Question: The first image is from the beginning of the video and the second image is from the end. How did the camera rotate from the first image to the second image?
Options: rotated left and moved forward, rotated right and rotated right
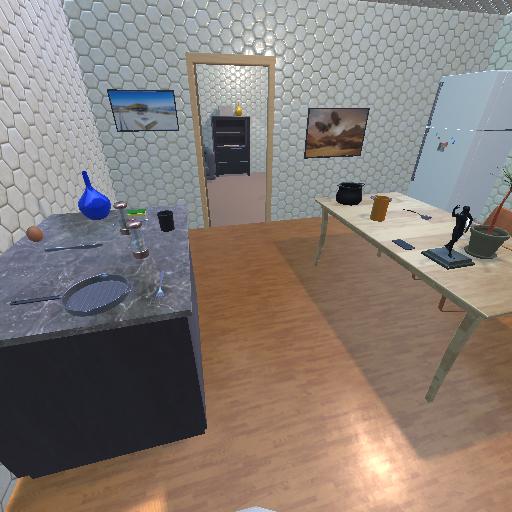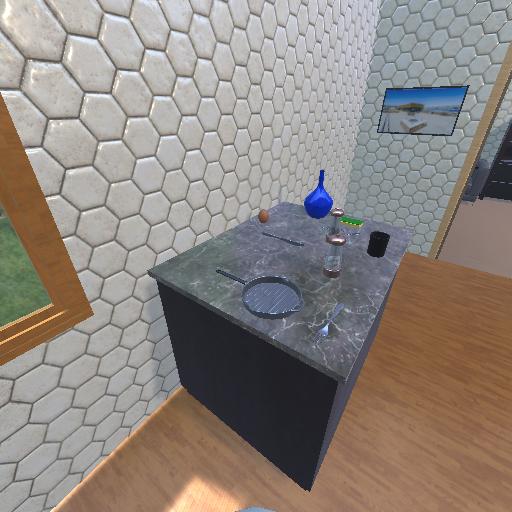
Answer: rotated left and moved forward